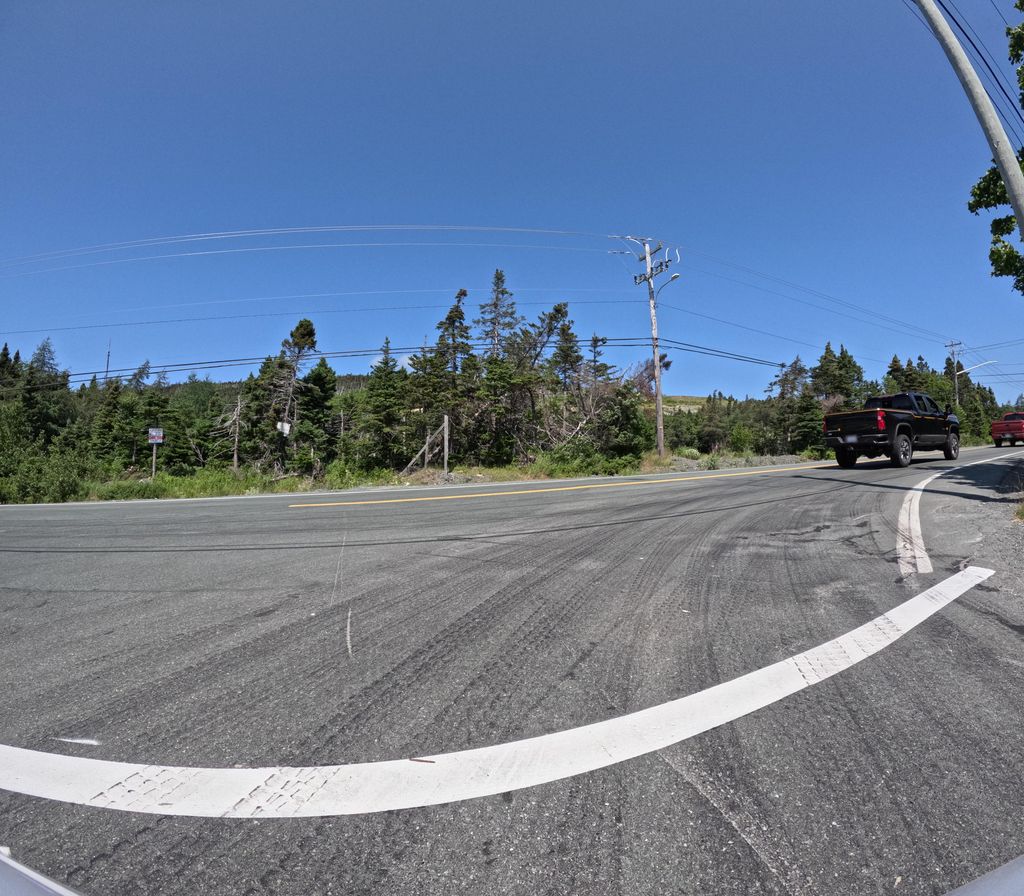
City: st_johns